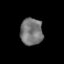
Tissue: prostate
Cell type: T cells
Senescence score: 0.7054
Nuclear area (px): 594
Mean DAPI intensity: 118.769